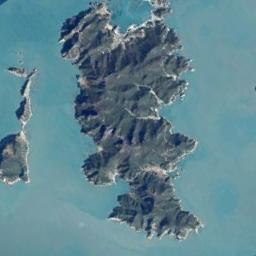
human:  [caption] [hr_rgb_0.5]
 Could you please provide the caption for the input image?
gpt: The island is like a fat hen .

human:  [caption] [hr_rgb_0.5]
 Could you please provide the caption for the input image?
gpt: The two islands with rugged terrain are surrounded by light blue waters .

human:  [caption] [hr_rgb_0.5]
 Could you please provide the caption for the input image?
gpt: The land on the island is uneven .

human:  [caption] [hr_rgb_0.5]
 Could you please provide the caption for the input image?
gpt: The irregularly shaped island is surrounded by blue sea water with a mountain with green vegetation and a small island next to it .

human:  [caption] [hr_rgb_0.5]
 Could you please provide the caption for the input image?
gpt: There are mountains on the green island .